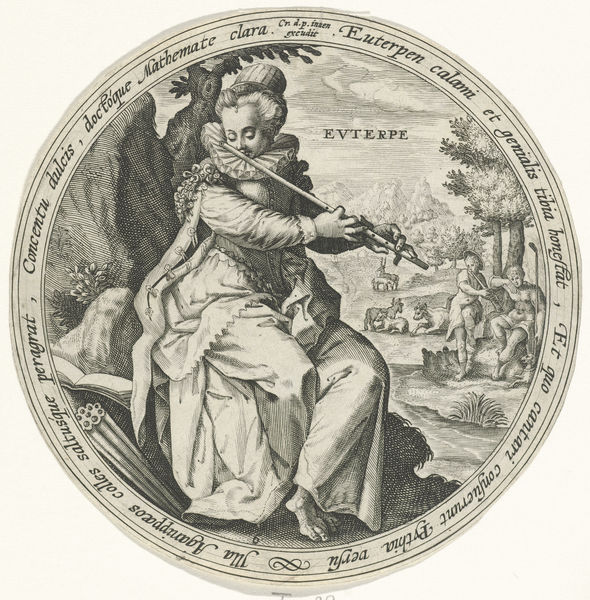
Titel: Euterpe
Künstler: Crispijn van de (I) Passe
Standort: Amsterdam
Institution: Rijksmuseum
Schlagwörter: hat, men, people, women, black, collar, dress, hair, lace, robe, seated, woman, gown, picture, cloud, clouds, man, rock, rocks, sky, tree, girl, landscape, mountain, mountains, trees, boy, feet, scroll, stream, drawing, animals, etching, pair, writing, leaves, muse, music, art, beauty, musician, read, circle, deer, coin, cow, goddess, book, sheep, lambs, sheperd, flute, musicians, carving, plate, round, shepherd, latin, text, words, copper, medallion, donkey, idyllic, bare feet, framed, pipe, frogs, signed, piper, stag, goal, euterpe, evterpe, intrument, cupper, euterpen, fiute, idyl, idyle, ingravment, msuic